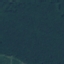
Land use / land cover: Forest